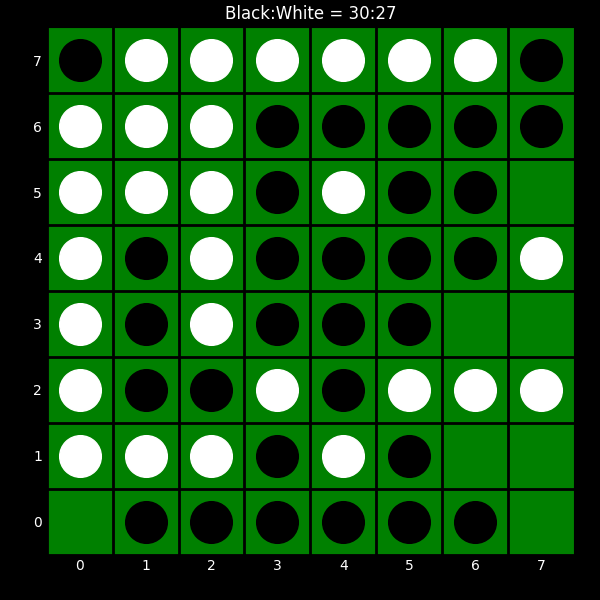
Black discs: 30
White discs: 27